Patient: sex M, age 42
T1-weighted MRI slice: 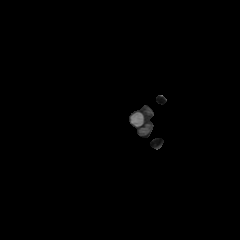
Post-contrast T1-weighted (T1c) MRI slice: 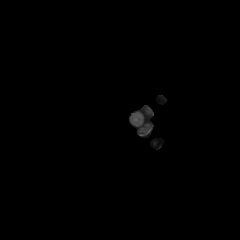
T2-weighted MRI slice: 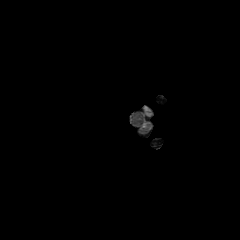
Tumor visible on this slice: no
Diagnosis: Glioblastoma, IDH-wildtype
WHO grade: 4